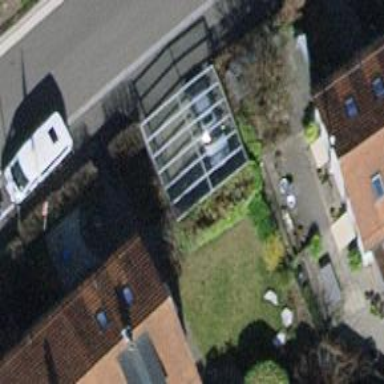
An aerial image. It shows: Carport building.